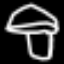
Label: mushroom